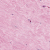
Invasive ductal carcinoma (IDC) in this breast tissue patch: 0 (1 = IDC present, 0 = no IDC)